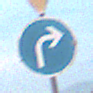
Verkehrszeichen: VorgeschriebeneFahrtrichtungRechts
Zusatzzeichen oben: VorfahrtGewaehren
Umgebung: Outdoor, Nature
Tageszeit: SunriseSunset
Wetter: PartlyCloudy
Licht: Natural
Jahreszeit: NotSpecified
Kontrast: LowContrast